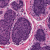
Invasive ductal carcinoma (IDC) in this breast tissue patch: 0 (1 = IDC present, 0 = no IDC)